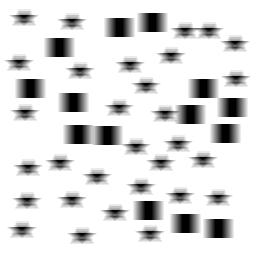
Squares: 14
Triangles: 0
Stars: 30
Total shapes: 44